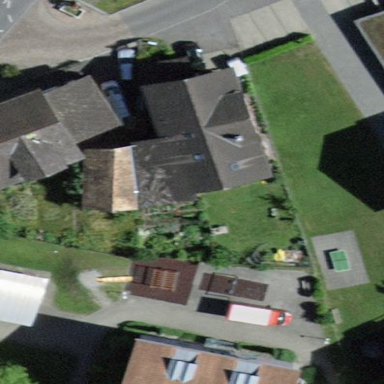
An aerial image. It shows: Farm building.